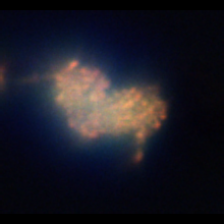
Taxon: Unknown_detritus
Group: Unknown